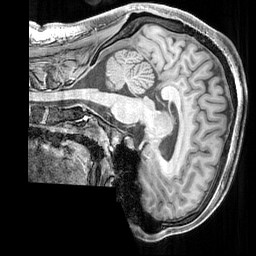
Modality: T1w
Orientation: sagittal
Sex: male
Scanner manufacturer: siemens
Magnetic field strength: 3 T
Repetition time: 2.3 s
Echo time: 0.00226 s